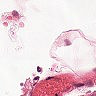
Metastatic tissue present: no